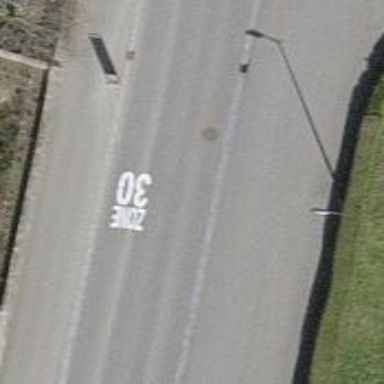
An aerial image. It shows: Exclusive cycle lane on tertiary road with asphalt surface.